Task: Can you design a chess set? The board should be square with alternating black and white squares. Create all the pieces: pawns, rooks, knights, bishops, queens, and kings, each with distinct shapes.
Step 2778:
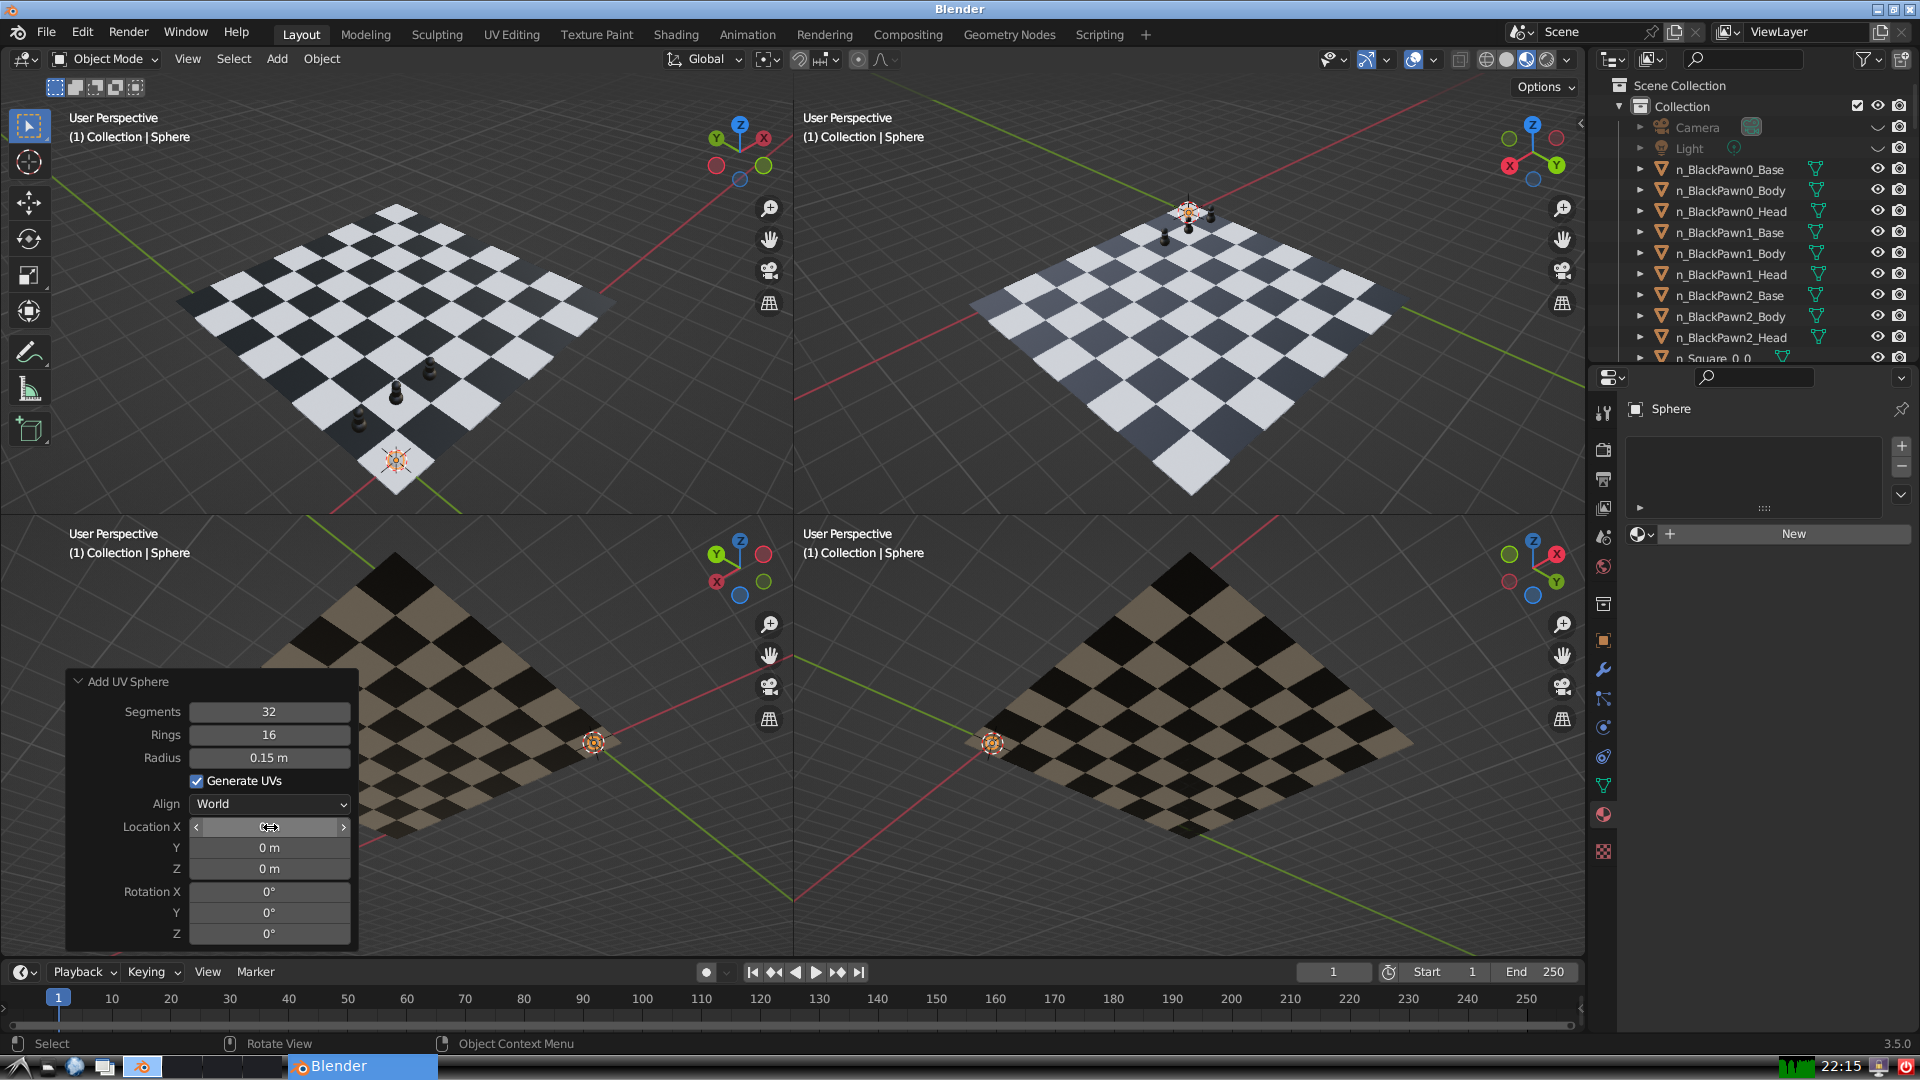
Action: click: no